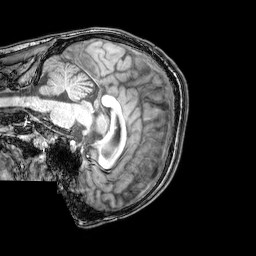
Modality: T1w
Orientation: sagittal
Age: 20
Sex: male
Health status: healthy
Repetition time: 0.081 s
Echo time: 0.037 s